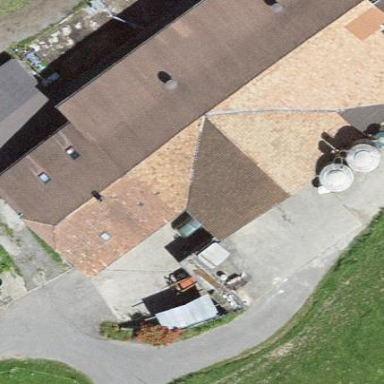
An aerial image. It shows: Farm building.